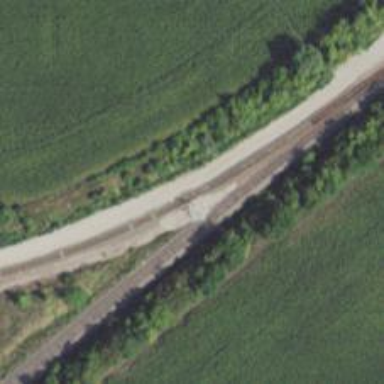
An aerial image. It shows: Railway signal.